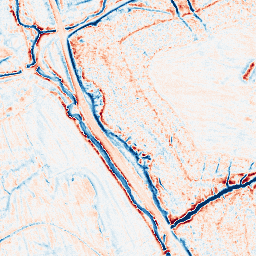
Category: edge_preserving
Decomposition family: anisotropic_diffusion
Decomposition parameters: iterations: 50
kappa: 10
gamma: 0.05
Upsampling method: lanczos
Upsampling parameters: scale: 8
Upsampling scale: 8